Question: I am on windows 10 laptop which has two network interfaces (10.* and 192..* interface. Is there a way I can make it listen on the 192. interface'?
Following is the screenshot of the issue I am facing. Without Charles Proxy listening on the 192.* 'ip', I cannot get my Android devices to proxy via the Charles despite adding the required Proxy settings on the Android device.

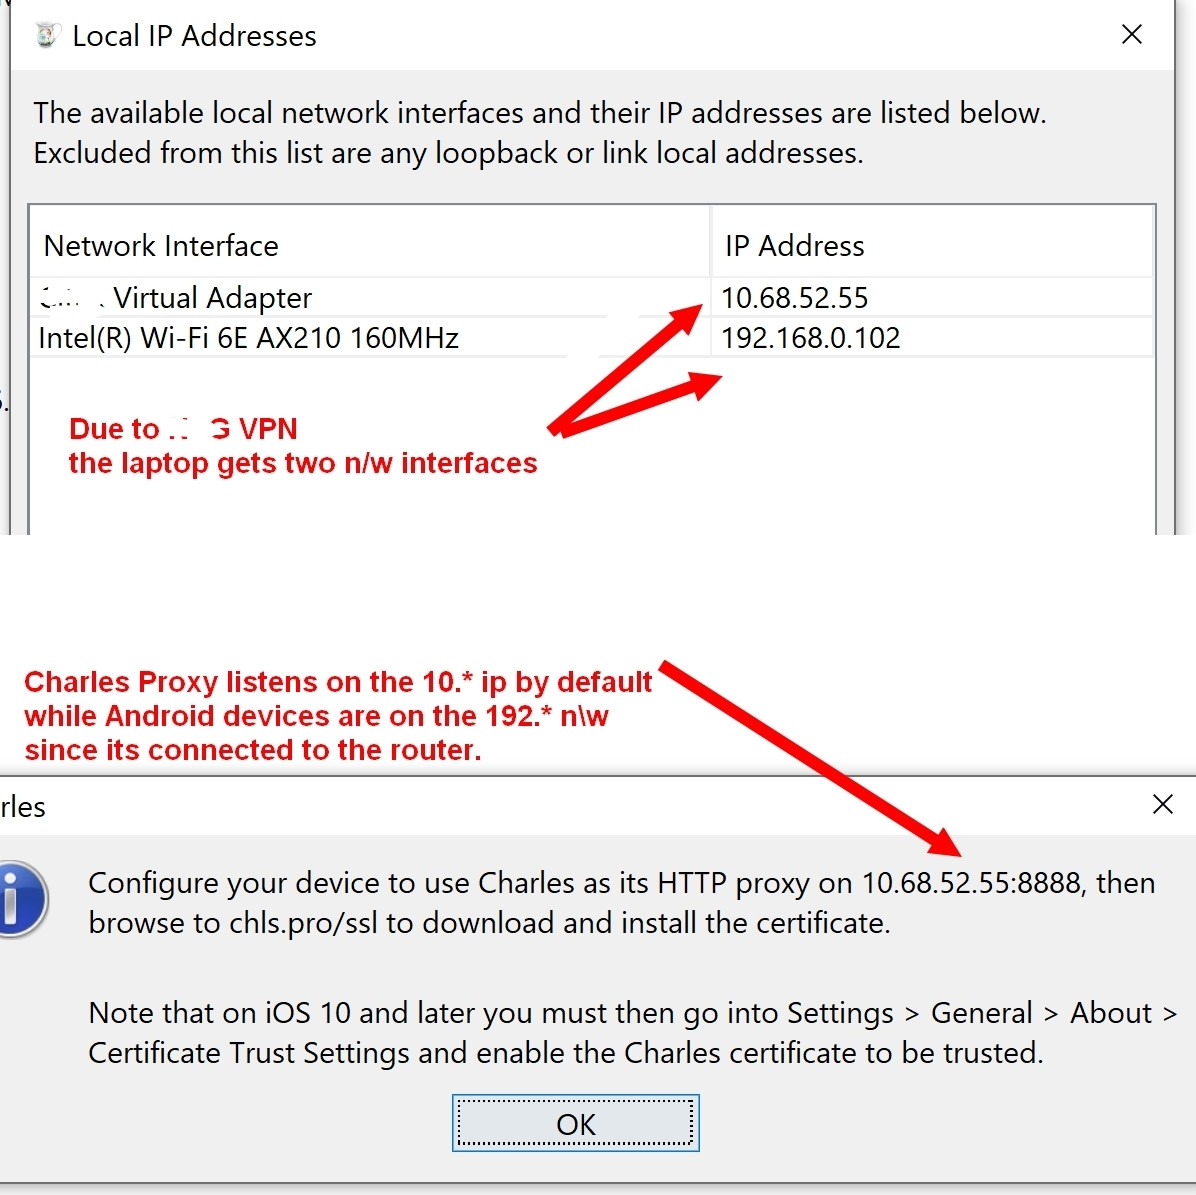
Answer: I figured that changing the metric order of the nw interface allows charles to pick up the desired interface. Also, the corporate firewalls were blocking the inbound proxy connection requests on port 8888.
The following command on windows showed me the open ports and I used one of the open ports to configure Charles and now its working as expected and allowing Android\iOS devices to connect.
'''
c:> netsh firewall show state
'''